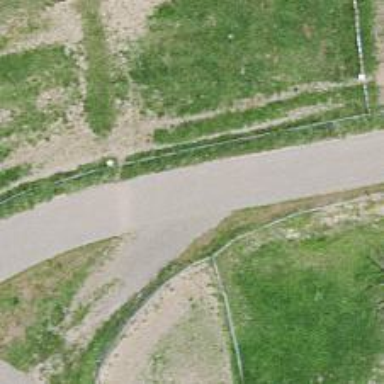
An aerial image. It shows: Service road.